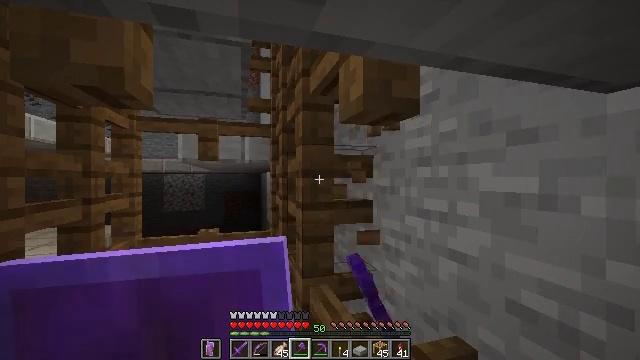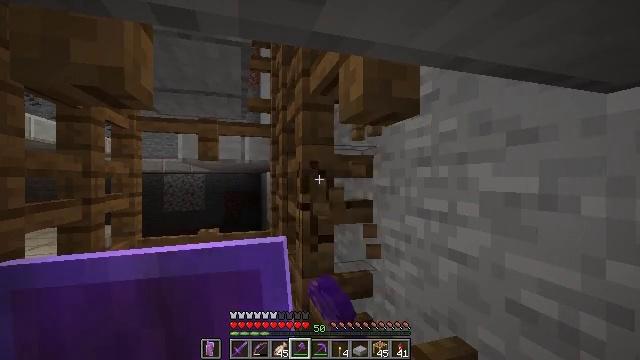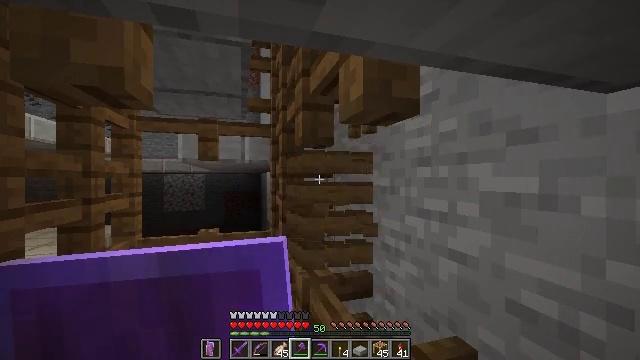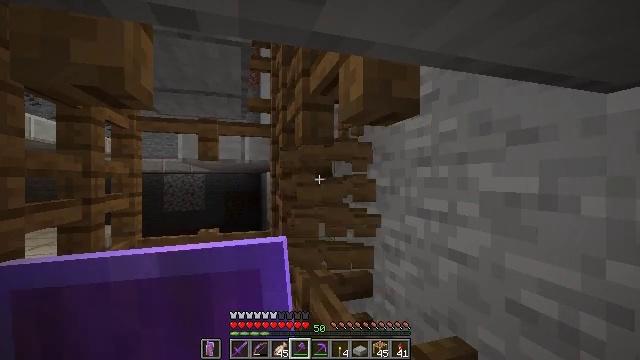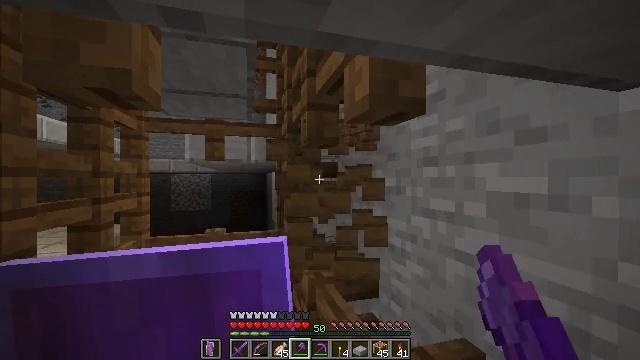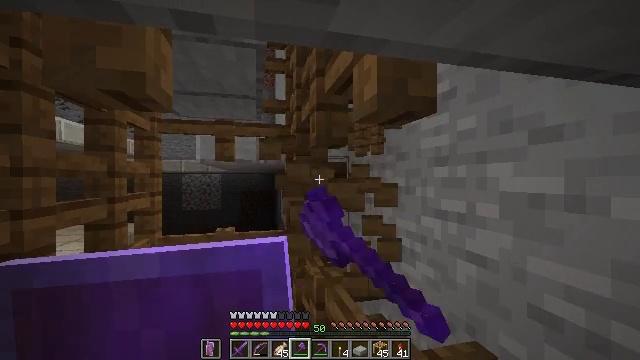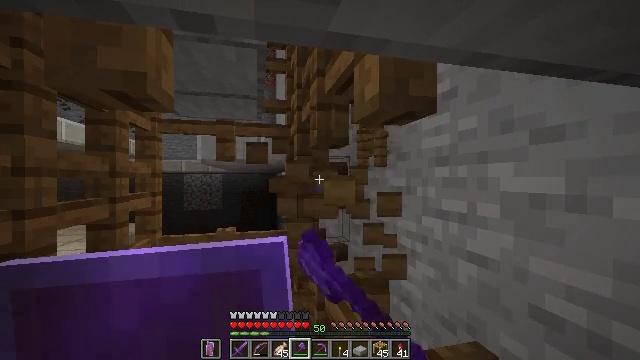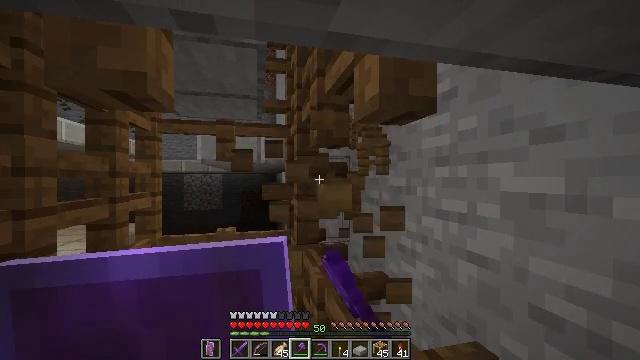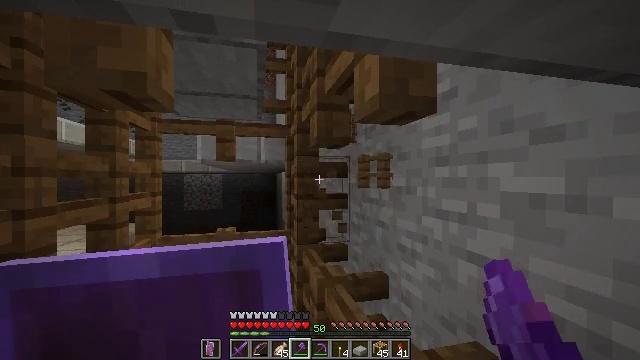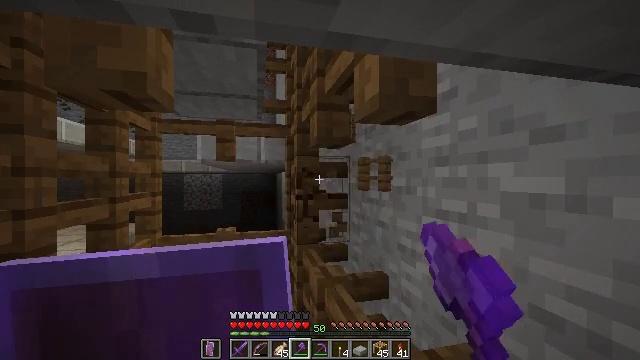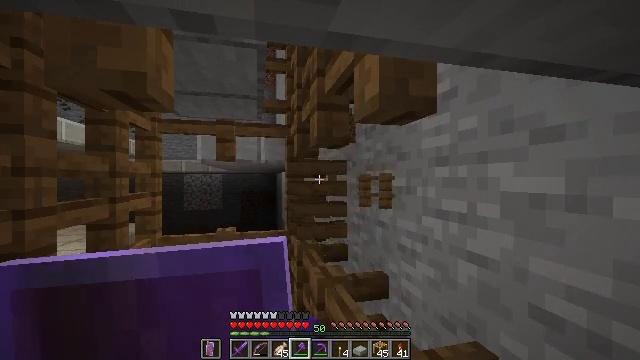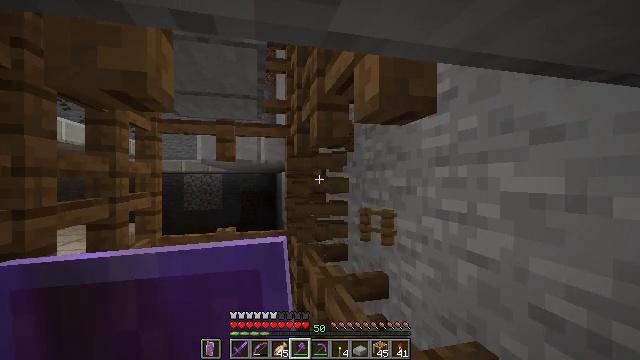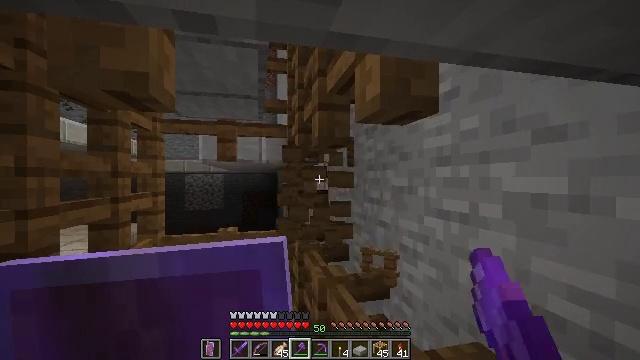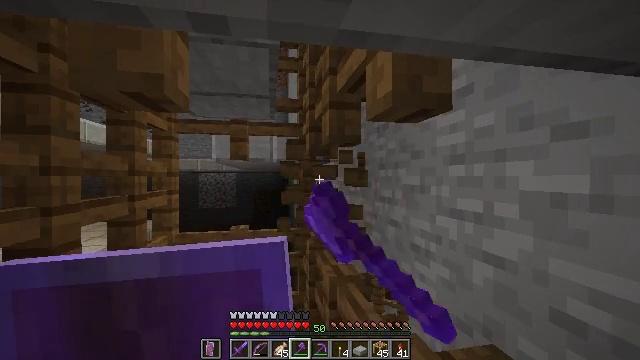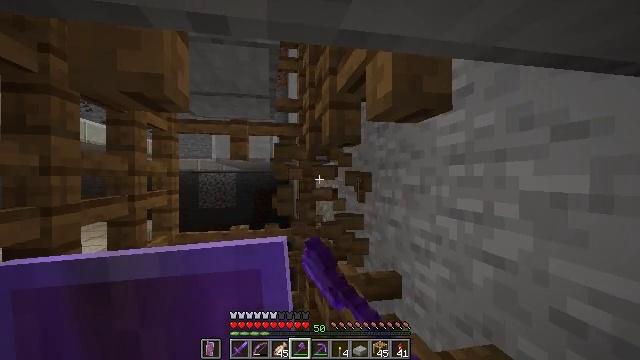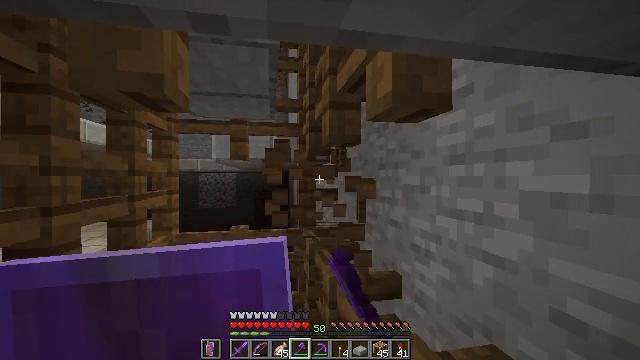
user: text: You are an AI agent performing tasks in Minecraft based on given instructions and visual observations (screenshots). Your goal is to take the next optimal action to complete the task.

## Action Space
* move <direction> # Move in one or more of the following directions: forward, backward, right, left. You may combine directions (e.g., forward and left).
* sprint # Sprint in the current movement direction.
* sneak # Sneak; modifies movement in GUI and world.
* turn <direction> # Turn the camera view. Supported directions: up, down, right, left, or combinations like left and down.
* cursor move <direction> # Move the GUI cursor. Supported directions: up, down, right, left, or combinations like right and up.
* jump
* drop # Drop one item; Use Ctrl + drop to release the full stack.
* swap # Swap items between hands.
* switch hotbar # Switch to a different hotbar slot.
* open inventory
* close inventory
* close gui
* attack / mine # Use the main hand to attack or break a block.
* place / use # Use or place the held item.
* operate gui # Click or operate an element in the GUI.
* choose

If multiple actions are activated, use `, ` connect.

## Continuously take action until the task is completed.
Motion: motion action
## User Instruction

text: Reclaim the spruce fence for reuse.
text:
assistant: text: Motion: attack / mine
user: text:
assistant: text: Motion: attack / mine
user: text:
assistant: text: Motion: attack / mine
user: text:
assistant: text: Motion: turn left, attack / mine
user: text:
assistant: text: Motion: turn left, attack / mine
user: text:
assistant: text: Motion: attack / mine
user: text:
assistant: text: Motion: attack / mine
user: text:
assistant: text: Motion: attack / mine
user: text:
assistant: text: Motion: attack / mine
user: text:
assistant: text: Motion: attack / mine
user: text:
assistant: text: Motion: attack / mine
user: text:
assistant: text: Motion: attack / mine
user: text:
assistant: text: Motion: turn left, attack / mine
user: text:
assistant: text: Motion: attack / mine
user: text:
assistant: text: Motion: attack / mine
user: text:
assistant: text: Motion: attack / mine
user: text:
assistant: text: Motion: attack / mine
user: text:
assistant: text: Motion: turn left, attack / mine
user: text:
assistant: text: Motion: turn left, attack / mine
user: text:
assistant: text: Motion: attack / mine
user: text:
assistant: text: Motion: attack / mine
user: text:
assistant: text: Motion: attack / mine
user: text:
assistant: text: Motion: attack / mine